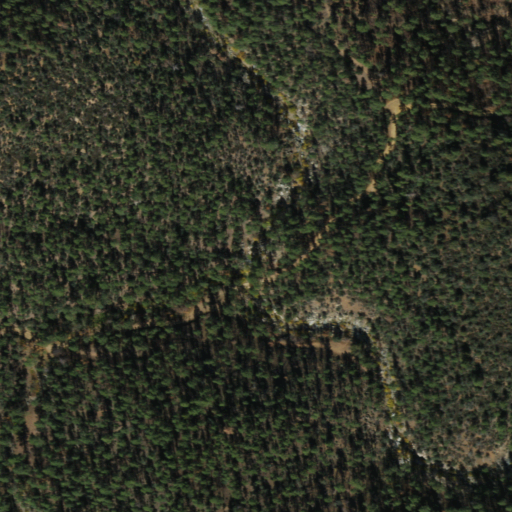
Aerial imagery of valley in Arizona named Smith Ravine containing evergreen forest and open development